Question: I want to add a new row link the screen shot below to write some meta values to it.
How to add new row in admin order detail page?
I have spent a long time looking but the only locations I can find are for the three columns (marked in red).

Any advice greatly welcomed.
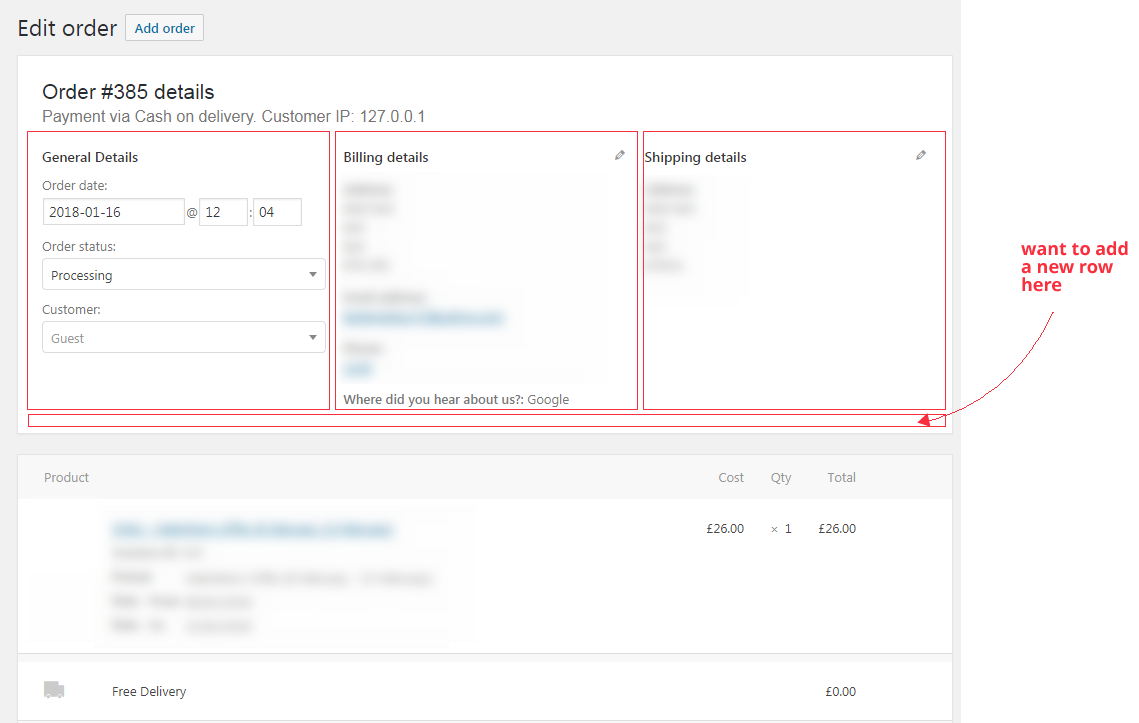
Answer: This can be done with ease using this custom hooked function example:
'''
add_action( 'woocommerce_admin_order_data_after_shipping_address', 'admin_custom_row_after_order_addresses', 10, 1 );
function admin_custom_row_after_order_addresses( $order ){
?>
</div></div>
<div class="clear"></div>
<!-- new custom section row -->
<div class="order_data_column_container">
<div class="order_data_column_wide">
<h3><?php _e("My Custom row title"); ?></h3>
<!-- custom row paragraph -->
<p><?php
_e("Pellentesque habitant morbi tristique senectus et netus et malesuada fames ac turpis egestas. Vestibulum tortor quam, feugiat vitae, ultricies eget, tempor sit amet, ante. Donec eu libero sit amet quam egestas semper. Aenean ultricies mi vitae est. Mauris placerat eleifend leo.");
?></p>
<?php
}
'''
Tested and works.